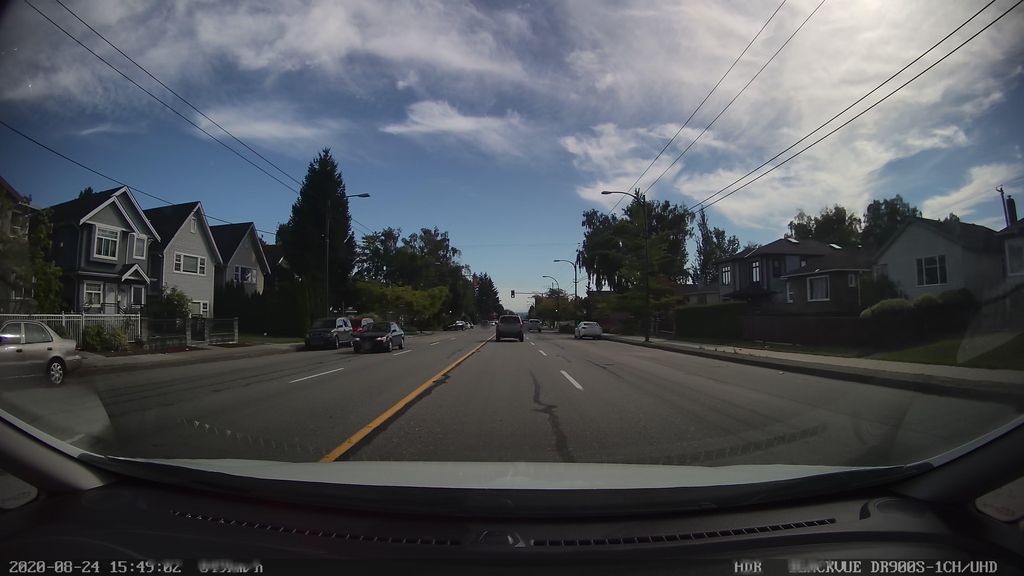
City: vancouver